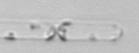
Label: Cerataulina_pelagica